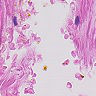
Metastatic tissue present: no